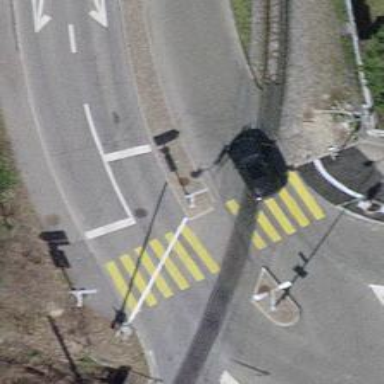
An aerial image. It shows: Railway crossing with traffic signals and barriers.